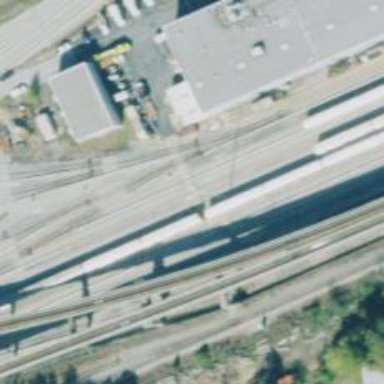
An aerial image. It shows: Electrified rail service yard.